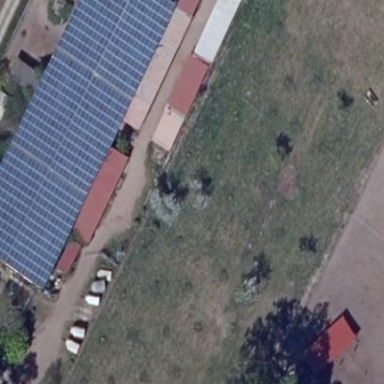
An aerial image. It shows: Building equipped with small solar photovoltaic panel for generating electricity.